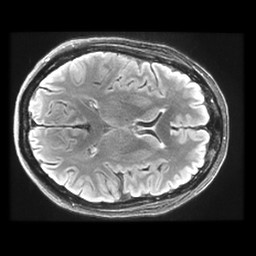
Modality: FLAIR
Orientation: axial
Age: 62
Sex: female
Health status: healthy
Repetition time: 12 s
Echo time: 0.09782 s